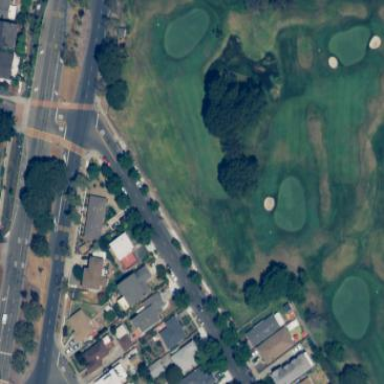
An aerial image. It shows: Grassy area designated as golf fairway.